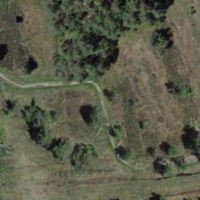
EUNIS habitat code: 16
Species observed at this site:
Trichophorum cespitosum
Misumena vatia
Parnassia palustris
Eriophorum angustifolium
Hylocomium splendens
Calluna vulgaris
Vaccinium oxycoccos
Drosera rotundifolia
Ciconia ciconia
Phylloscopus trochilus
Rhynchospora alba